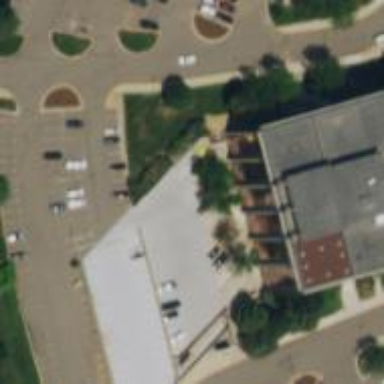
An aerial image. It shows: Office building.